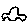
Label: car